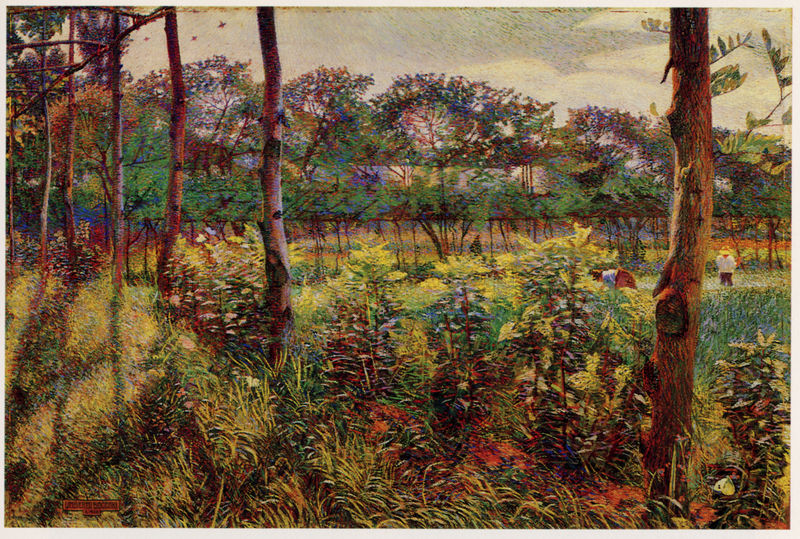
Titel: Campagna lombarda
Künstler: Umberto Boccioni
Standort: Lugano
Institution: Museo Civico di Belle Arti
Schlagwörter: baum, blau, blätter, gemälde, himmel, laub, mann, schatten, wasser, weiß, wolken, bäume, frauen, gelb, grün, impressionismus, landschaft, menschen, see, äste, abend, blumen, braun, bunt, frankreich, frau, grau, hell, hut, licht, männer, orange, renoir, blüte, blüten, gras, park, rot, schirm, wiese, wolke, rock, bluse, mensch, baumstamm, birken, feld, gräser, natur, stamm, vögel, büsche, sonne, sträucher, pflanzen, wald, arbeit, bauern, genre, garten, farbig, sommer, leiste, haltung, pointilismus, ernte, farben, allee, baumreihe, farbe, lila, tag, violett, herbst, van gogh, arbeiter, figuren, querformat, stämme, wetter, strohhut, manet, baumkronen, frühling, stangen, bücken, lichtung, reihe, photo, unterholz, schattenwurf, astloch, cézanne, rinde, beet, diagonale, landwirtschaft, gebückt, alle, wildnis, licht und schatten, postkarte, spalier, grell, kronen, bume, gartenarbeit, farne, akazien, reine farben, gärtnerin, bearbeitet, luce, bliuse, 1800, felod, ipressionistisch